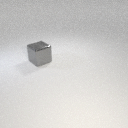
large gray metal cube